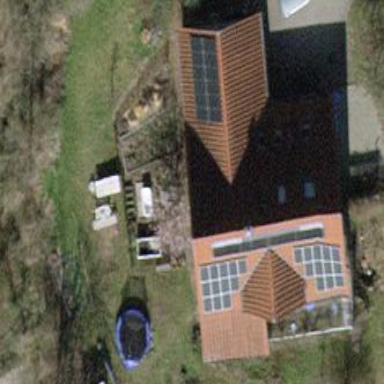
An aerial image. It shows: Gabled roof house.